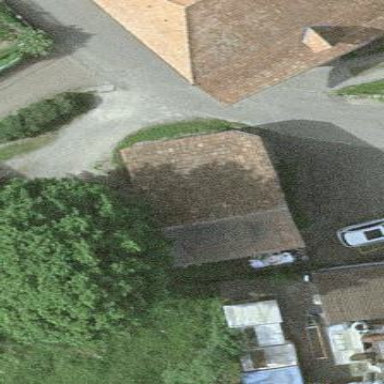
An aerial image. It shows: Barn.